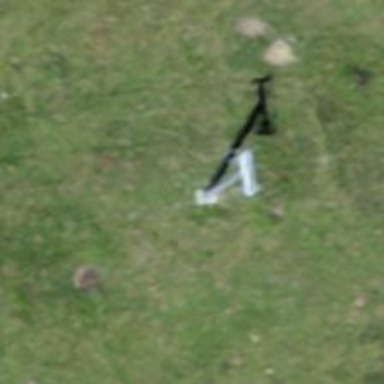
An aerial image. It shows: Pylon for aerialway.